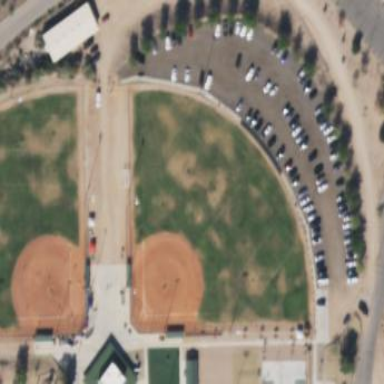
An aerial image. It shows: Softball pitch for leisure sports.